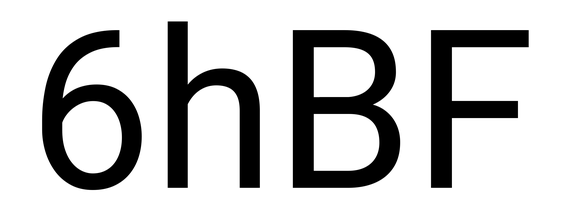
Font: Roboto_Regular